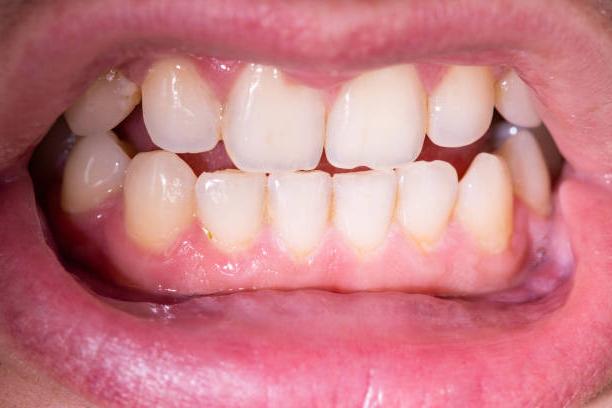
Condition: Gingivitis